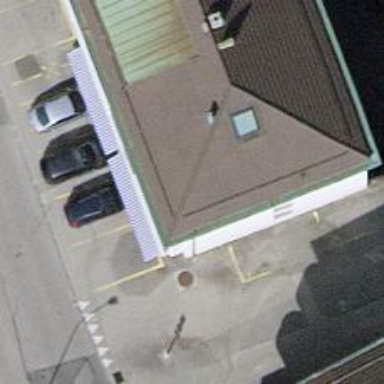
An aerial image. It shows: Convenience shop.